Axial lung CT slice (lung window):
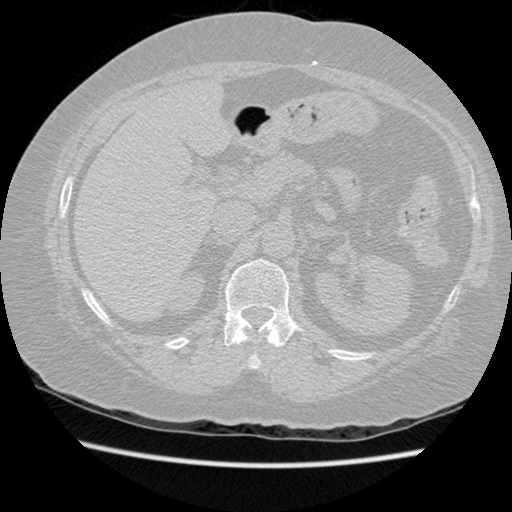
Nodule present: no